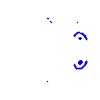
Particle: electron